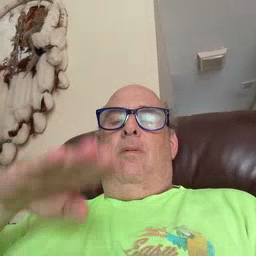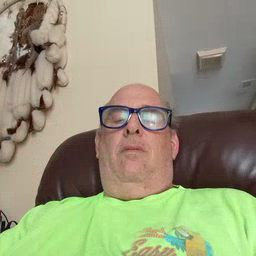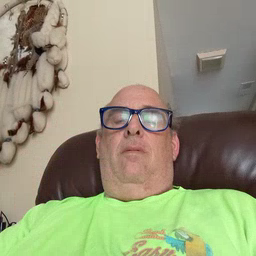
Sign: pool